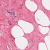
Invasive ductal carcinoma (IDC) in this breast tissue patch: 0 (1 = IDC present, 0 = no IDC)